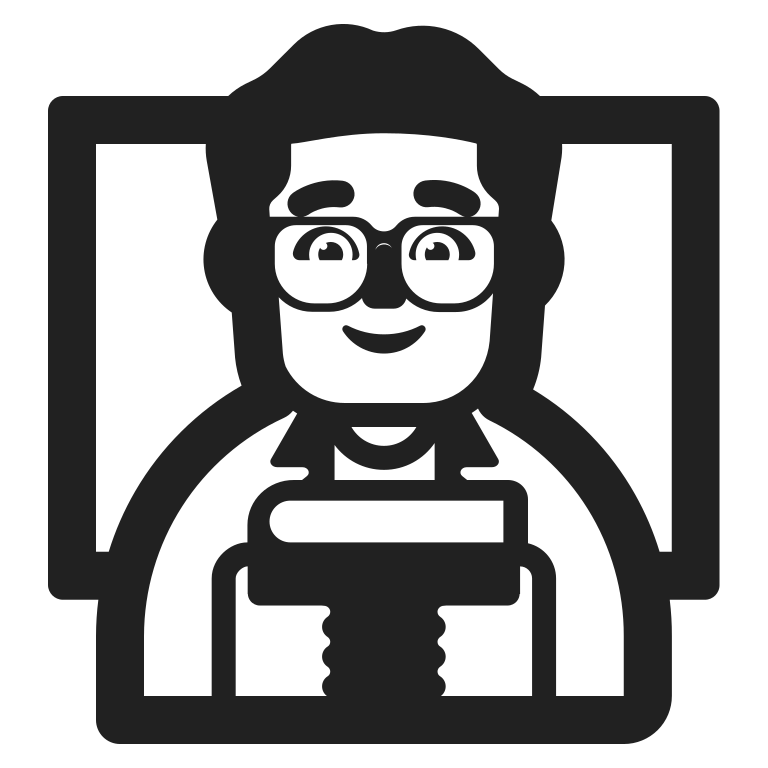
man teacher high contrast default